Question: I've written a mapping application which uses GPS. Testing this on my phone (a Galaxy S2 running Gingerbread) I could see no change in behaviour according to the values set in the and arguments - the GPS, as indicated by the system icon stayed on after a fix no matter what minTime was set.
Aware from the SDK docs, that these were only 'hints', I wrote my own battery conservation regime by delegating the GPS control to a service with an IBinder which the activities could bind to and receive location updates by means of a BroadcastReceiver. A 'settings' menu option activity set parameters ('GPS sleep time' and 'required accuracy' which would turn off the GPS in the service for the sleep time once the accuracy criterion was satisfied. For completeness I also passed in minTime and minDistance parameters, which based on my empirical evidence I assumed would be redundant. I did my best to explain the effect of these settings in one of the app's help pages:

Now my phone has just been upgrade to to ICS, I find that the minTime does affect the state of the GPS (at least as reflected by the satellite icon on the status bar). In fact it disappears for almost exactly the set time after a fix.
I'm now in a quandary as to what to expect from any particular device/OS version combination and how to adapt my app to cope. To try and resolve it I'll ask two specific questions:
All factually based answers will be appreciated.
- smallest code sample I can produce to demonstrate behaviour of device appended below
'''
public class GPSParamTestActivity extends Activity implements LocationListener,
GpsStatus.Listener {
private LocationManager mLocMgr;
private long mUpdatePeriod = 10000; // 10 seconds
private TextView mLocTV, mStatTV, mGPSStatTV; // 3 TextViews for o/p
private boolean mStatColourToggle, mLocnColourToggle, mGPSStatColourToggle;
@Override
public void onCreate(Bundle savedInstanceState) {
super.onCreate(savedInstanceState);
setContentView(R.layout.main);
// Layout at http://dl.dropbox.com/u/67134160/main.xml if needed
}
@Override
protected void onResume() {
super.onResume();
getWindow().addFlags(WindowManager.LayoutParams.FLAG_KEEP_SCREEN_ON);
mLocTV = (TextView) findViewById(R.id.locnTV);
mStatTV = (TextView) findViewById(R.id.statusTV);
mGPSStatTV = (TextView) findViewById(R.id.gpsStatusTV);
mLocMgr = (LocationManager) getSystemService(LOCATION_SERVICE);
}
@Override
protected void onPause() {
mLocMgr.removeGpsStatusListener(this);
mLocMgr.removeUpdates(this); // Don't leave GPS on
super.onPause();
}
@Override
public void onGpsStatusChanged(int event) {// GpsStatus.Listener fires this one
mGPSStatTV.setTextColor(mGPSStatColourToggle ? Color.RED : Color.BLUE);
mGPSStatColourToggle = !mGPSStatColourToggle;
String str = "";
switch (event) {
case GpsStatus.GPS_EVENT_SATELLITE_STATUS:
str = "GPS_EVENT_SATELLITE_STATUS";
break;
case GpsStatus.GPS_EVENT_FIRST_FIX:
str = "GPS_EVENT_FIRST_FIX";
break;
case GpsStatus.GPS_EVENT_STARTED:
str = "GPS_EVENT_STARTED";
break;
case GpsStatus.GPS_EVENT_STOPPED:
str = "GPS_EVENT_STOPPED";
break;
}
mGPSStatTV.setText(str);
}
@Override
public void onLocationChanged(Location loc) {
mLocTV.setTextColor(mLocnColourToggle ? Color.RED : Color.BLUE);
mLocnColourToggle = !mLocnColourToggle;
String str = null;
NumberFormat formatter = new DecimalFormat("##0.000000");
String fLat = formatter.format(loc.getLatitude());
String fLon = formatter.format(loc.getLongitude());
str = "Lat/Lon " + fLat + "/" + fLon;
mLocTV.setText(str);
}
@Override public void onProviderDisabled(String provider) {}
@Override public void onProviderEnabled(String provider) {}
@Override
public void onStatusChanged(String provider, int status, Bundle extras) {
// This is never triggered on a Galaxy S2, G'bread or ICS
mStatTV.setTextColor(mStatColourToggle ? Color.RED : Color.BLUE);
mStatColourToggle = !mStatColourToggle;
String str = "Status chg " + provider;
switch (status) {
case android.location.LocationProvider.OUT_OF_SERVICE:
str += " OUT OF SERVICE";
break;
case android.location.LocationProvider.AVAILABLE:
str += " AVAILABLE";
break;
case android.location.LocationProvider.TEMPORARILY_UNAVAILABLE:
str += " TEMPORARILY UNAVAILABLE";
break;
default:
str += " UNKNOWN STATUS";
}
mStatTV.setText(str);
}
public void myClickHandler(View target) {
mLocMgr.removeGpsStatusListener(this); // stop all listeners
mLocMgr.removeUpdates(this); // by default
// 3 buttons for app control, set the listeners to here in the XML
switch (target.getId()) {
case R.id.stopGPSButton:
break; // already done by default
case R.id.tenSecStartButton:
mLocMgr.addGpsStatusListener(this);
mLocMgr.requestLocationUpdates(LocationManager.GPS_PROVIDER,
mUpdatePeriod, 0, (LocationListener) this);
break;
case R.id.zeroSecStartButton:
mLocMgr.addGpsStatusListener(this);
mLocMgr.requestLocationUpdates(LocationManager.GPS_PROVIDER,
0, 0, (LocationListener) this);
break;
}
}
}
'''
.
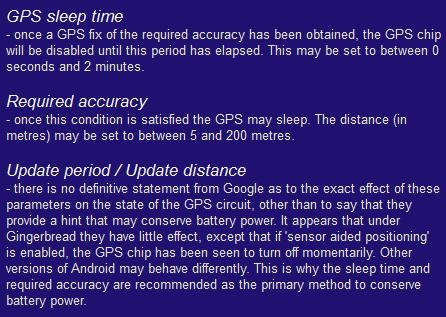
Answer: While it's not a real answer <URL> post may be interesting:
> I believe I've narrowed down the problem to faulty capability
reporting from native code to the GpsLocationProvider in the Android
platform. In a custom AOSP build on the same Nexus S 4G, I hard-coded
values in the GpsLocationProvider to indicate that the native code was
NOT capable of handling GPS scheduling. Voila, the platform took over
and properly followed the minTime parameter (60 seconds in this case)
and delivered location updates to the app 60 seconds apart.
So, it seems to me that the native code is telling the platform "I can
handle GPS scheduling", but then it doesn't, resulting in a 1Hz update
rate no matter the minTime interval requested by the application.